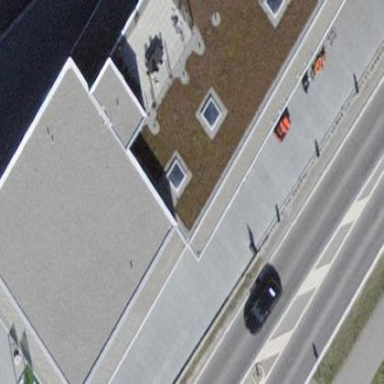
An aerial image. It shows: Commercial building.